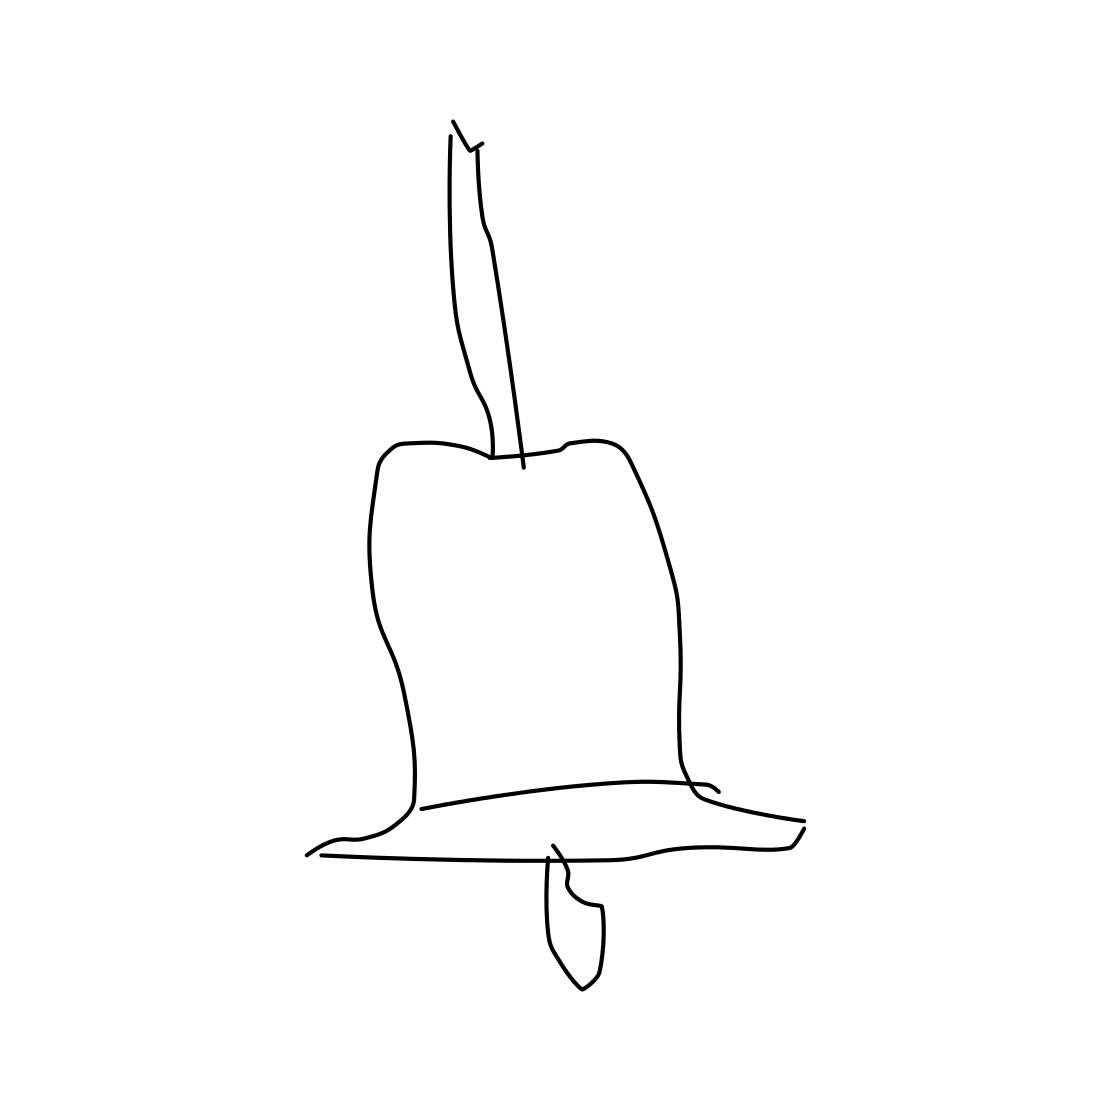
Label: bell